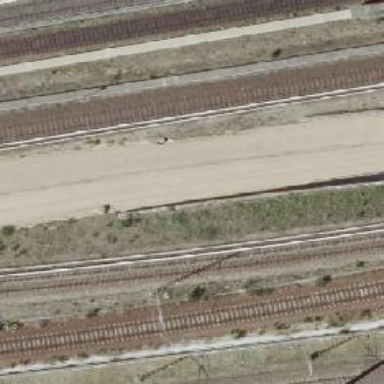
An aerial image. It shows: Electrified rail.